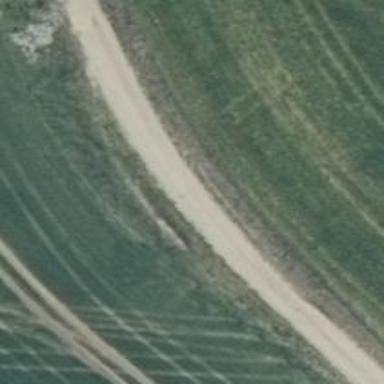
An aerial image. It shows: Track with grade 1 quality.